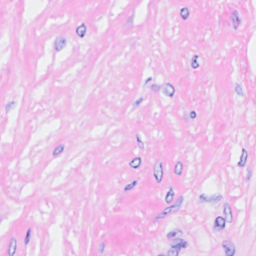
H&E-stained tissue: Breast